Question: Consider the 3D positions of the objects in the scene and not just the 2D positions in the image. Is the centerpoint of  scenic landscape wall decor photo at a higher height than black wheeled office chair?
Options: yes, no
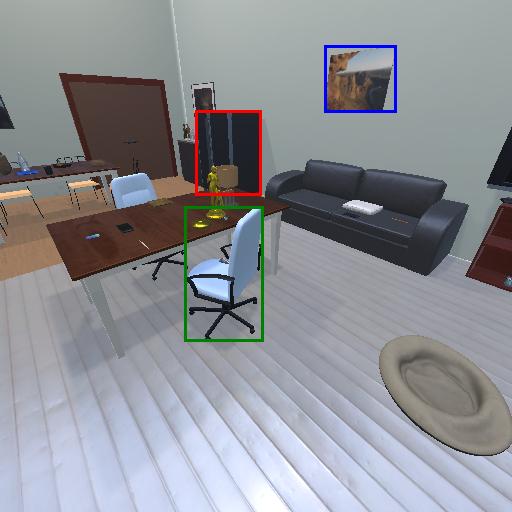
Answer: yes